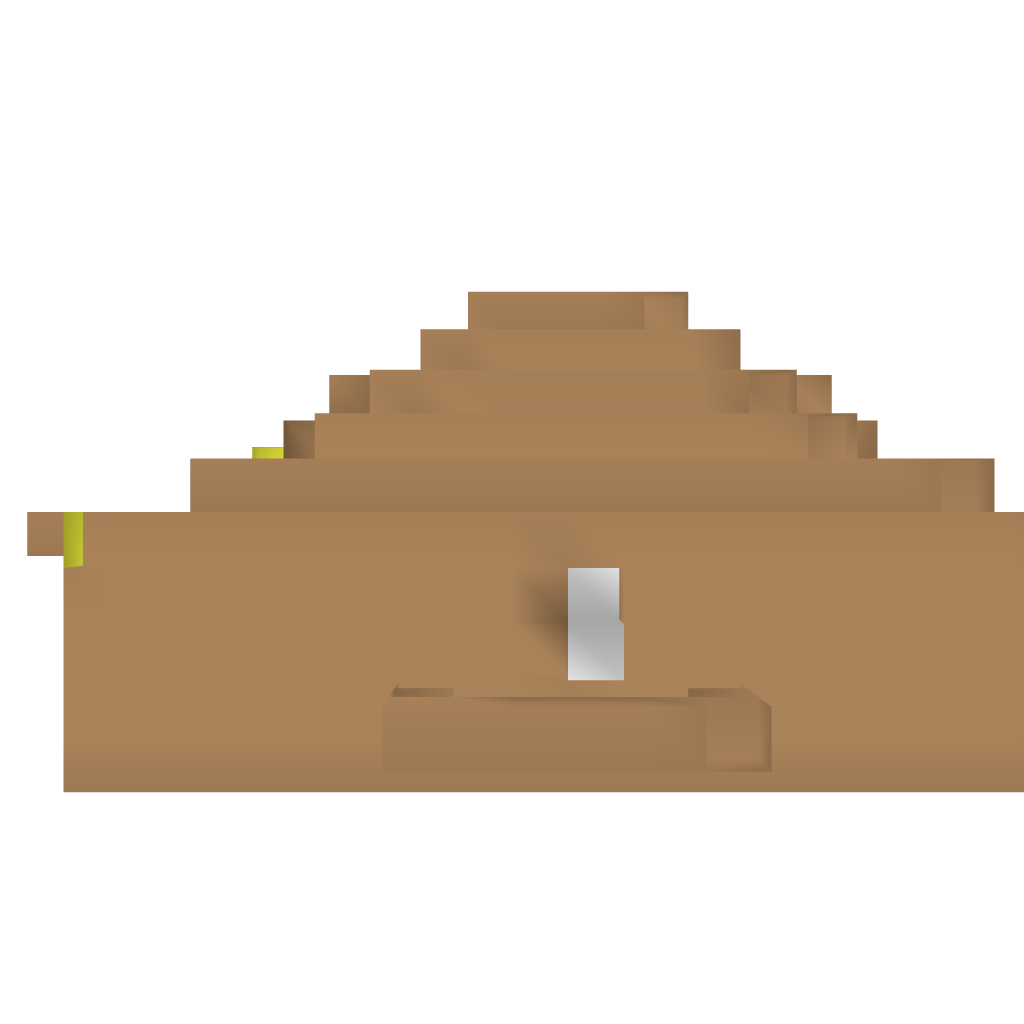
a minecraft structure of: Cannon Boat bad low quality